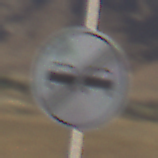
Verkehrszeichen: EndeUeberholverbot
Umgebung: Outdoor, Nature
Tageszeit: MorningAfternoon
Wetter: PartlyCloudy
Licht: Natural
Jahreszeit: NotSpecified
Kontrast: HighContrast